Field crop: maize
Growth stage: 2
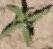
Species: atriplex